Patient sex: M
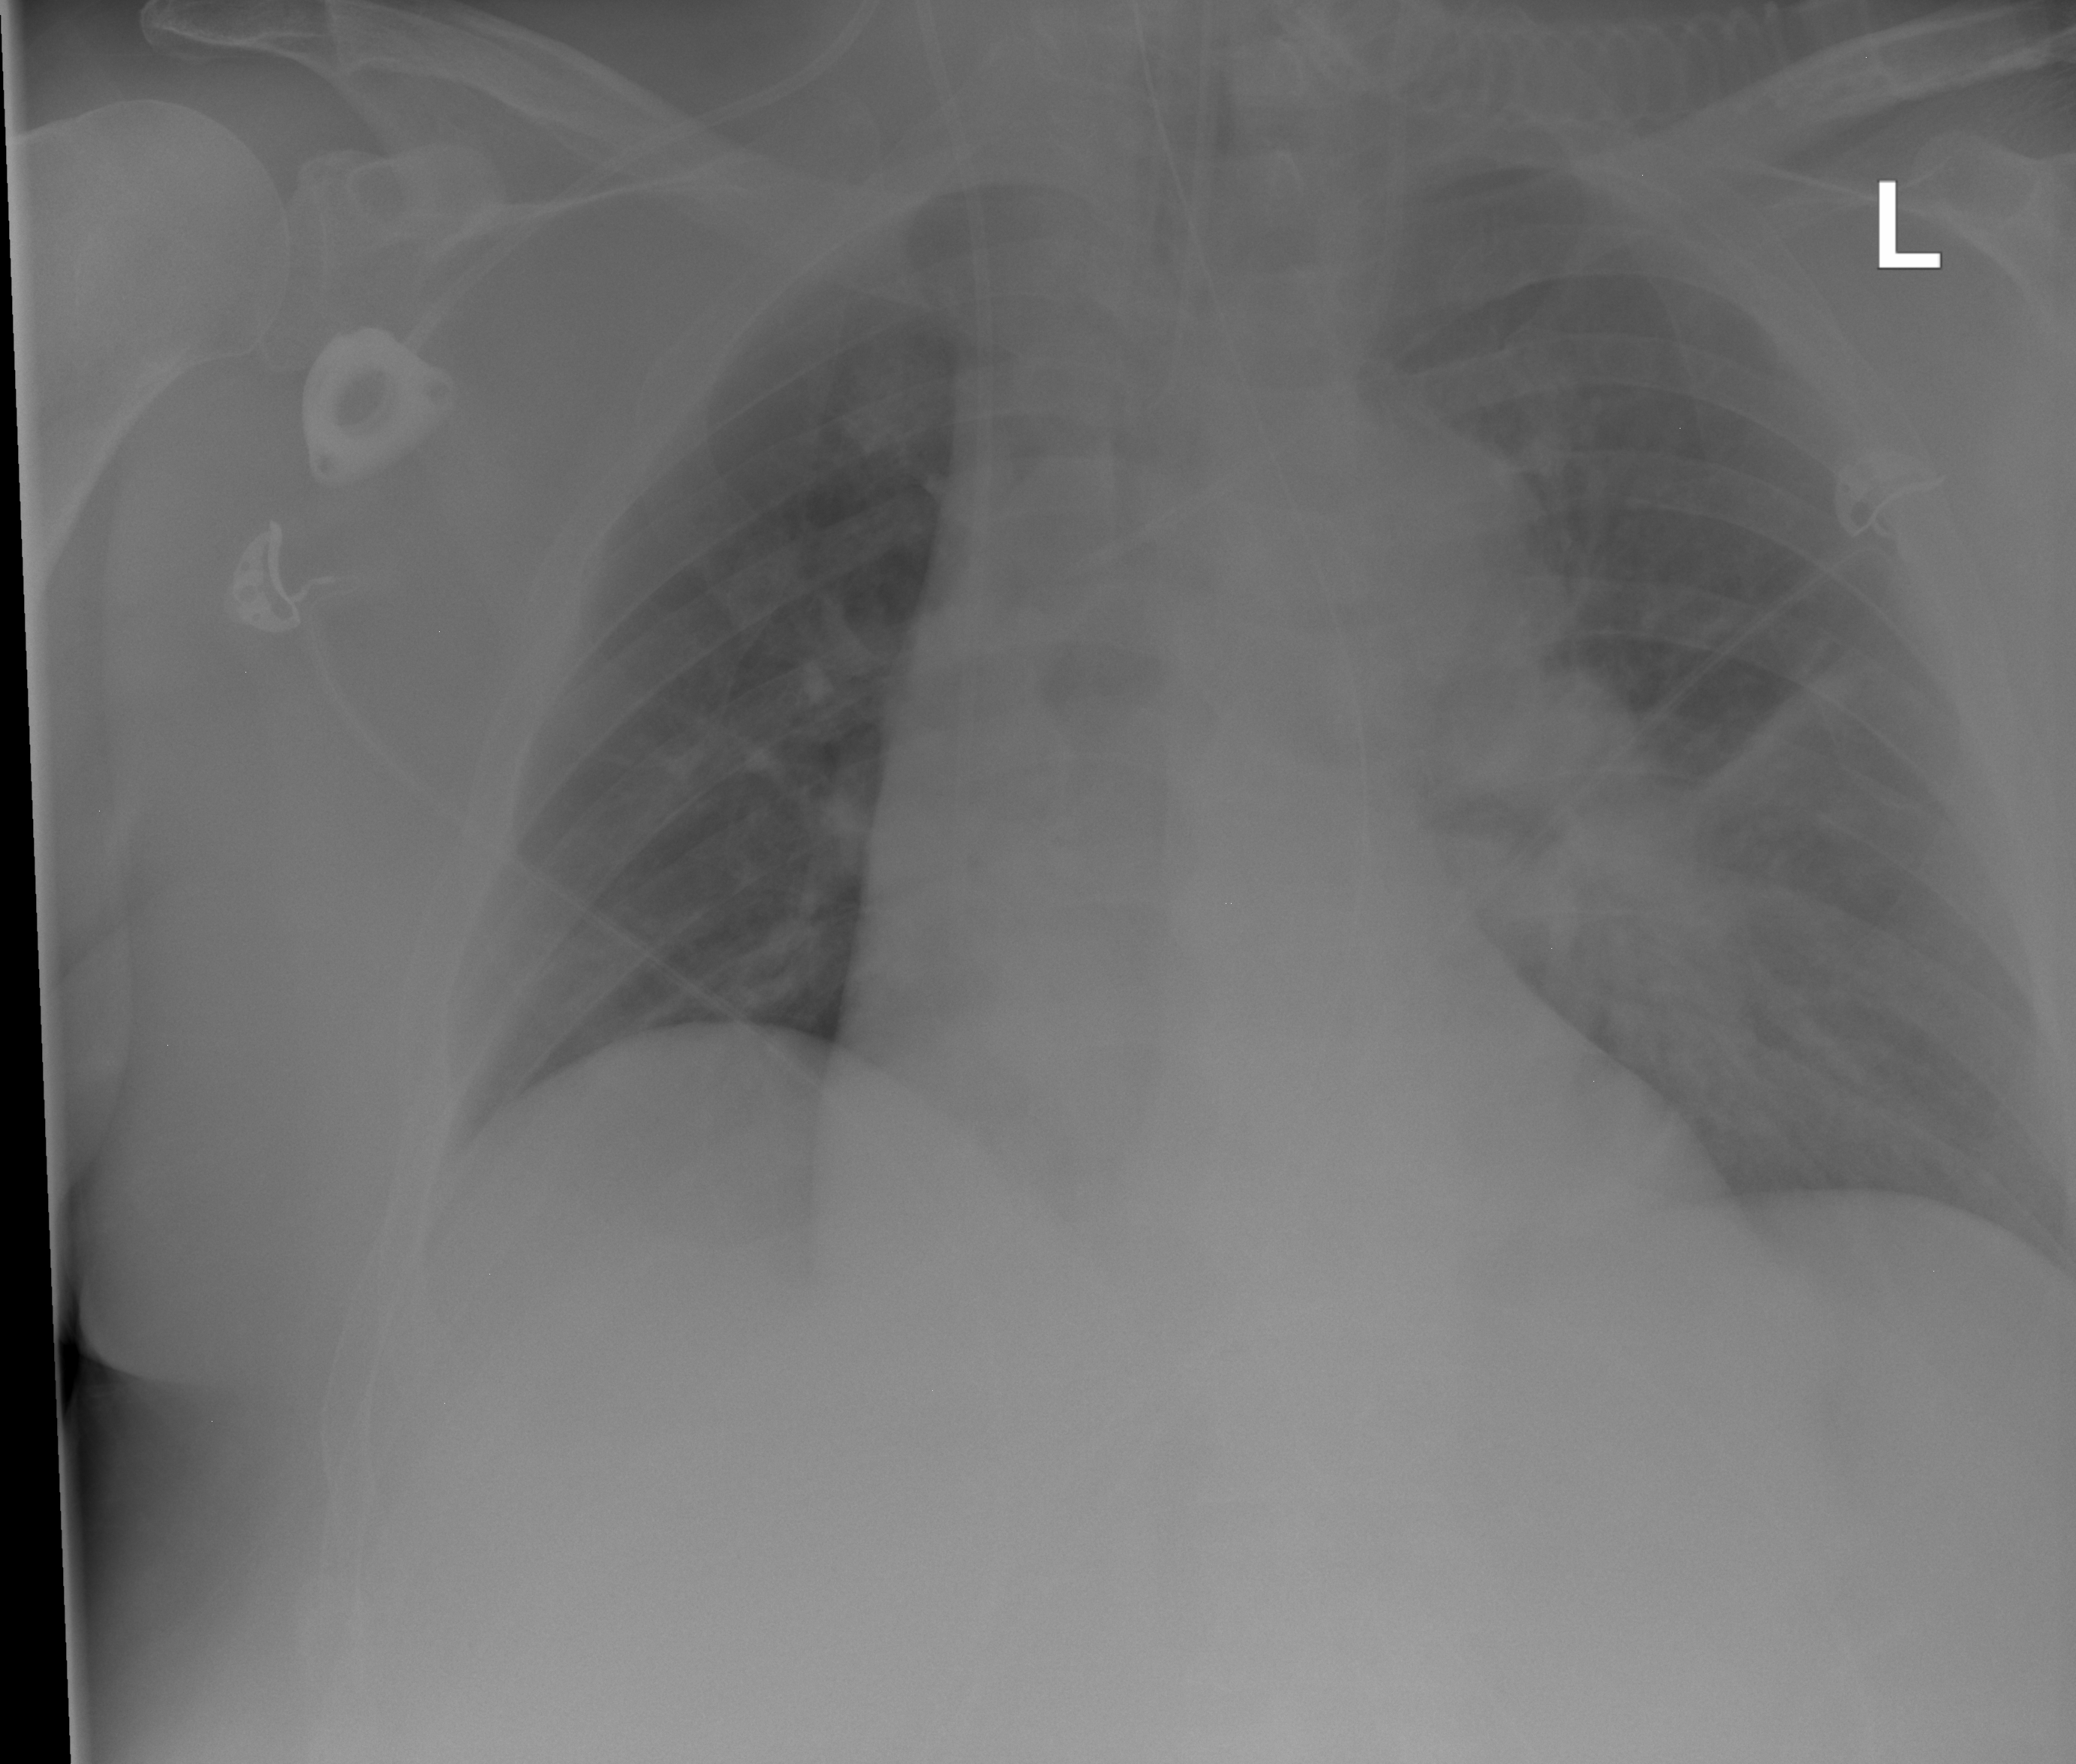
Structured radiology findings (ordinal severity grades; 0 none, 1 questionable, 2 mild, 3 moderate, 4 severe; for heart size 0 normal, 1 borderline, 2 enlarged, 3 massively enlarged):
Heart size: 2
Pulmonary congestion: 2
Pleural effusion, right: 0
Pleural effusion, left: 0
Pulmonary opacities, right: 0
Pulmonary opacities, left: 2
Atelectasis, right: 0
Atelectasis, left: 2